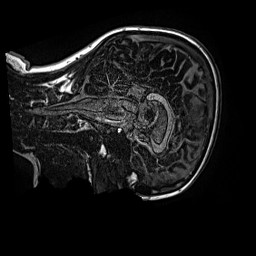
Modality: MP2RAGE
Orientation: sagittal
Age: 13
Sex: female
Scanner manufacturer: siemens
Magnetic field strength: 3 T
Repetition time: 4 s
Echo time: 0.00299 s